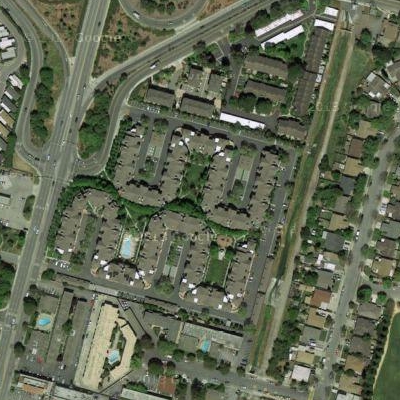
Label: Resident